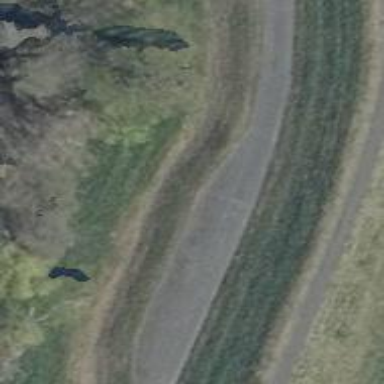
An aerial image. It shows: Passing place on the road.